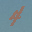
Label: 4